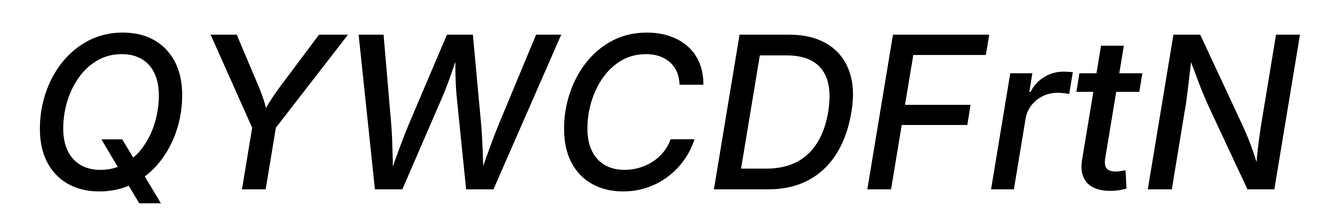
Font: Inter-Italic_Medium_Italic